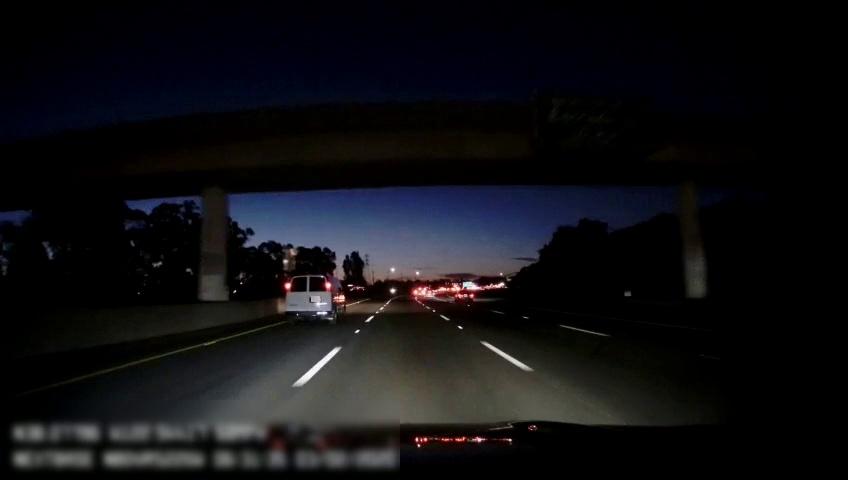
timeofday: Night
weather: Other
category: Drivable Space
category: Vehicles | Car
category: Vehicles | Van
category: Lanes | Alternate Lane
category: Lanes | Alternate Lane
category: Lanes | Alternate Lane
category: Lanes | Alternate Lane
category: Lanes | Alternate Lane